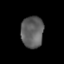
Tissue: lung
Cell type: Epithelial cells
Senescence score: 0.1625
Nuclear area (px): 700
Mean DAPI intensity: 94.72